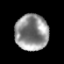
Tissue: prostate
Cell type: T cells
Senescence score: 0.1786
Nuclear area (px): 1169
Mean DAPI intensity: 143.853